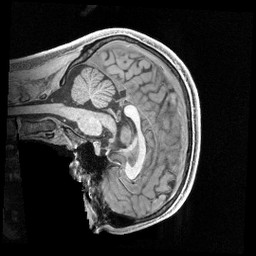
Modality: T1w
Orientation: sagittal
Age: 20
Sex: male
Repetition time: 2.4 s
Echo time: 0.00222 s